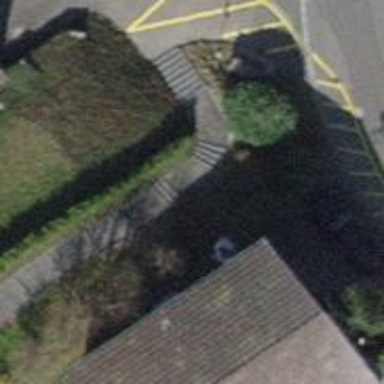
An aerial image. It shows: Road with steps.